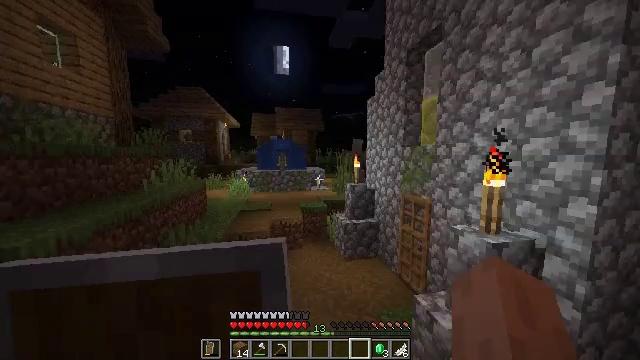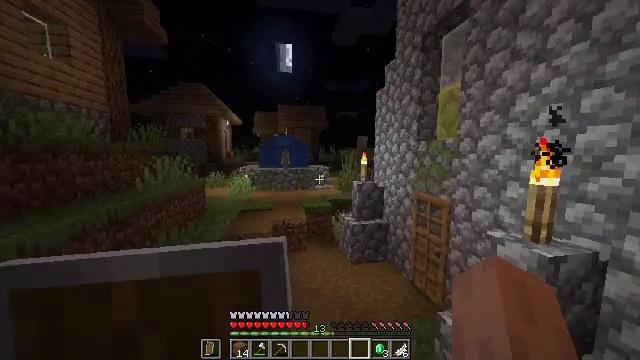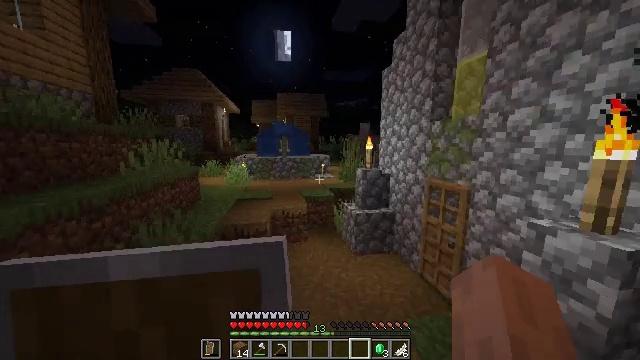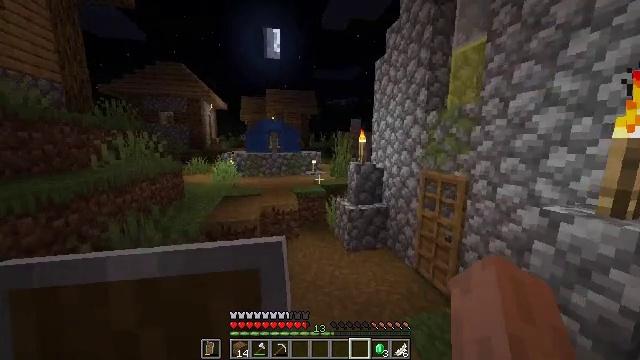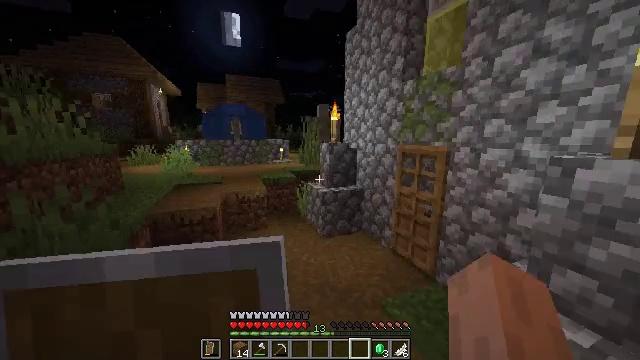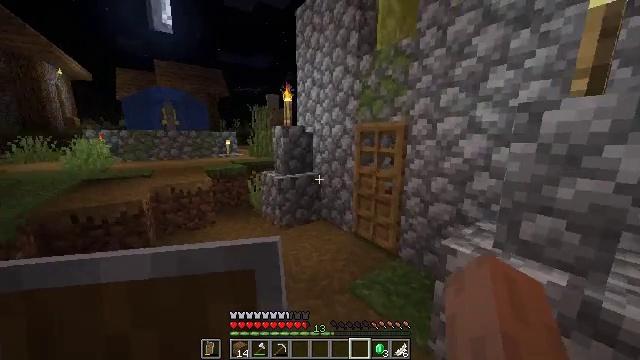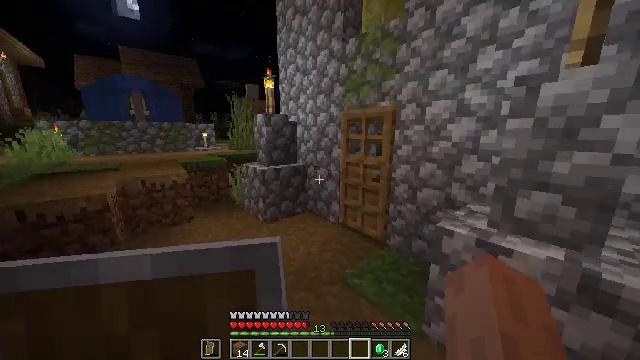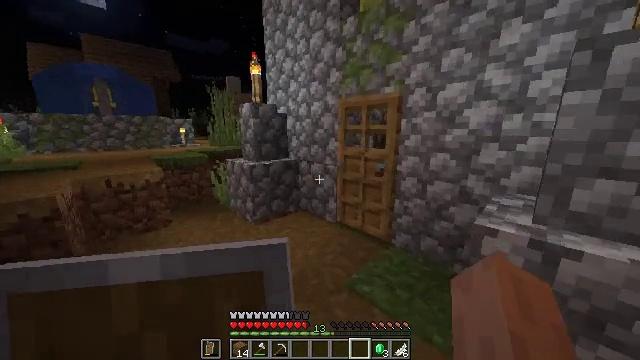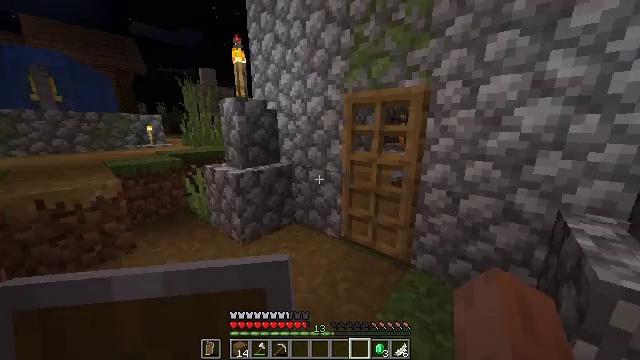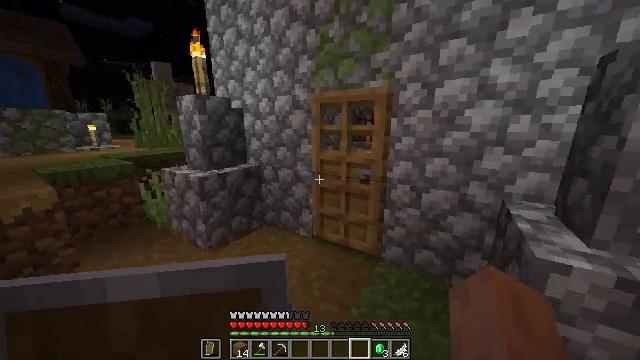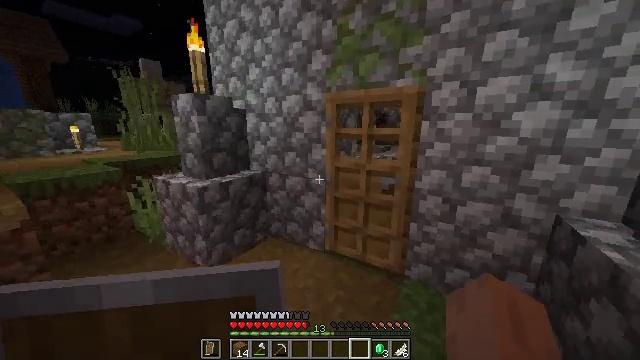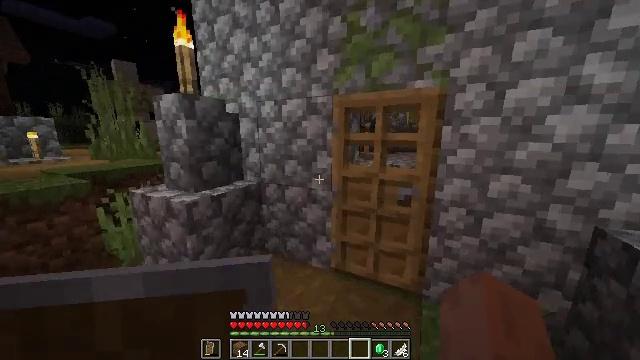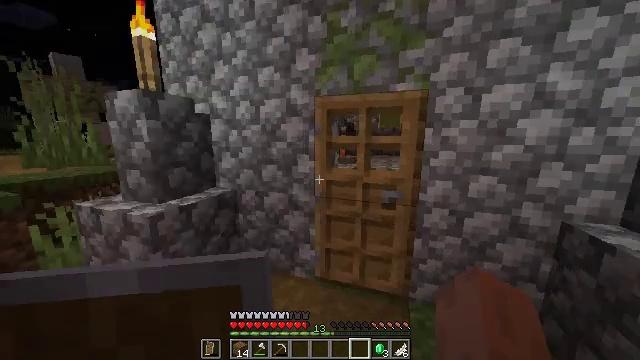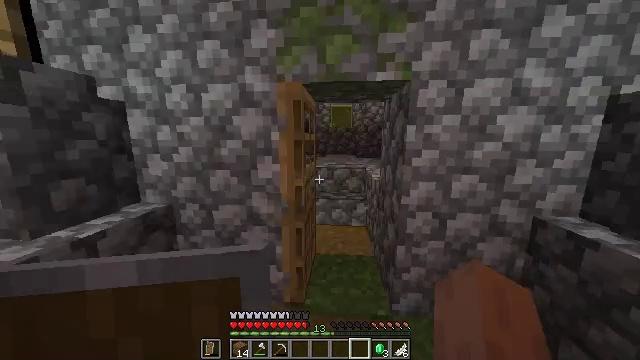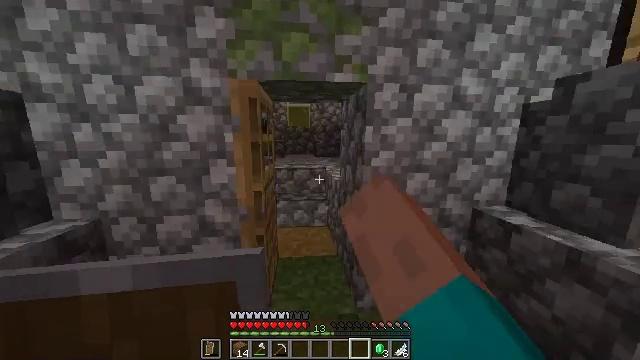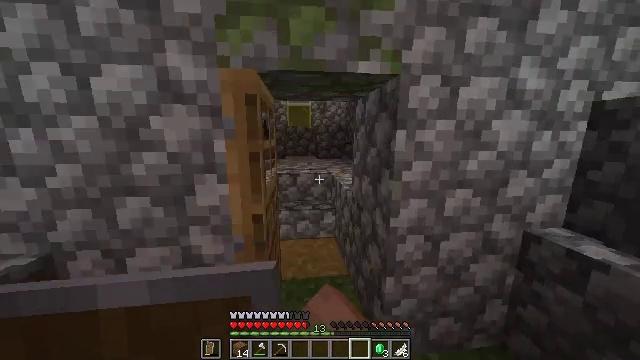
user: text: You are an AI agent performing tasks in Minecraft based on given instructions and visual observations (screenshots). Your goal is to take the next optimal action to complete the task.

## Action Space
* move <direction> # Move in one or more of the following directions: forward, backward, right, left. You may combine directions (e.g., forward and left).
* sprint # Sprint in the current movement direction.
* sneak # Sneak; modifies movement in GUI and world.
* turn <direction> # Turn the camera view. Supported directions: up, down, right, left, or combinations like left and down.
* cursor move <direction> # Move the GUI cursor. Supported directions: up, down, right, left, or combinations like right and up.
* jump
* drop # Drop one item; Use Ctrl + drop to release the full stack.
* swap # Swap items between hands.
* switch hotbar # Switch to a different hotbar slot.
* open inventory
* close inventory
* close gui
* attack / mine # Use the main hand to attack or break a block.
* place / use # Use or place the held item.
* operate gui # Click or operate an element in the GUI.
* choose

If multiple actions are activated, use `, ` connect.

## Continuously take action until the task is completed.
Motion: motion action
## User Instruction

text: Recover the brewing stand by mining it.
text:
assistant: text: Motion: move forward, sprint, jump
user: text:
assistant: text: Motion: move forward, sprint, turn down, jump
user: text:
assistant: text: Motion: move forward, sprint, turn right, jump
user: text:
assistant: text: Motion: move forward, sprint, turn right and down, jump
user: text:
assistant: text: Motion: move forward, turn right, jump
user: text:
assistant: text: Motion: move forward, turn right and down
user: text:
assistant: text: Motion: move forward, sprint, turn right
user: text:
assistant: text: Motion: move forward and move left, sprint, turn right
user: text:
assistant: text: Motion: move forward and move left, sprint, turn right
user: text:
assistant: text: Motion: move forward and move left, sprint, turn right
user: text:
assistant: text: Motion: move forward and move left, sprint, turn right and up
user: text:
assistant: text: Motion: move forward, sprint, turn right and up
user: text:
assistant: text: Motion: move forward, sprint, turn right, use / place
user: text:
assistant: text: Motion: move forward, sprint, turn right, use / place
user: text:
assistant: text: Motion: move forward, sprint, use / place
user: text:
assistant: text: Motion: move forward, sprint
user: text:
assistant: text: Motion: move forward, sprint
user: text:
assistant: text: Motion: move forward, sprint
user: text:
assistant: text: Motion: move forward, sprint, use / place
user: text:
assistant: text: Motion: move forward and move right, sprint, use / place
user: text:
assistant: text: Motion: move forward, sprint, use / place
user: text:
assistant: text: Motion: move forward, sprint, turn left
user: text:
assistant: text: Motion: move forward, sprint, turn left
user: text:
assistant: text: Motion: move forward, sprint, turn left
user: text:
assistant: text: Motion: move forward, sprint, turn left
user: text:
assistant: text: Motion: move forward, sprint
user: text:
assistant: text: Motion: move forward, sprint, turn left
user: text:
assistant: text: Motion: move forward and move right, sprint
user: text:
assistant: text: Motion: move forward and move right, sprint
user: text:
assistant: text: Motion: move forward and move right, sprint